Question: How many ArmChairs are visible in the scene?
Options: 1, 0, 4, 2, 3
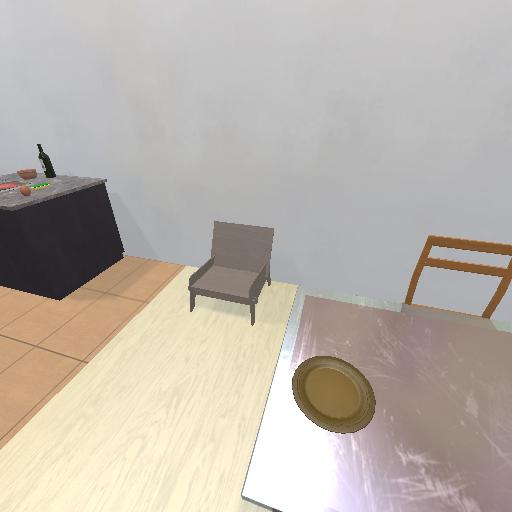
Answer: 1